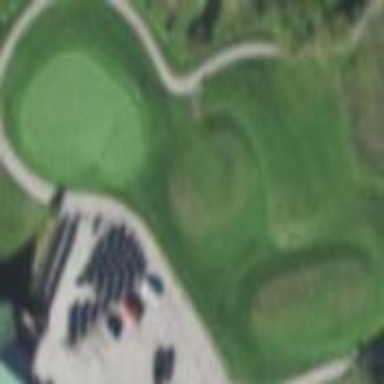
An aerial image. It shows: Golf rough area.